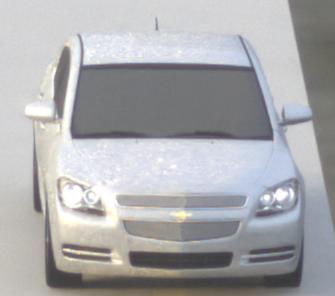
Make: Chevrolet
Model: Malibu 2.4
Detailed model: Malibu
Model produced from: 2012/07
Model produced until: 2014/08
Doors: 4
Color: white
Road condition: dry road
Daytime: sunrise or sunset
Contrast: low contrast